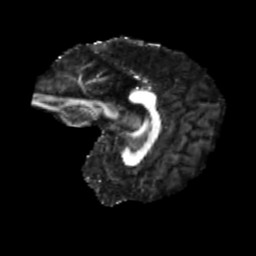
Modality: FA
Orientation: sagittal
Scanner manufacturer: siemens
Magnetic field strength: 3 T
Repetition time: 4 s
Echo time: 0.0594 s